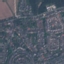
Land use / land cover: Residential